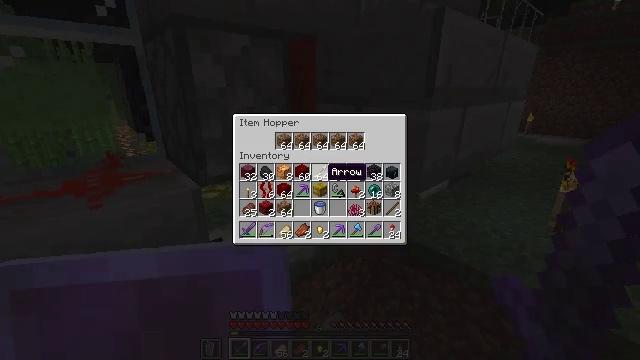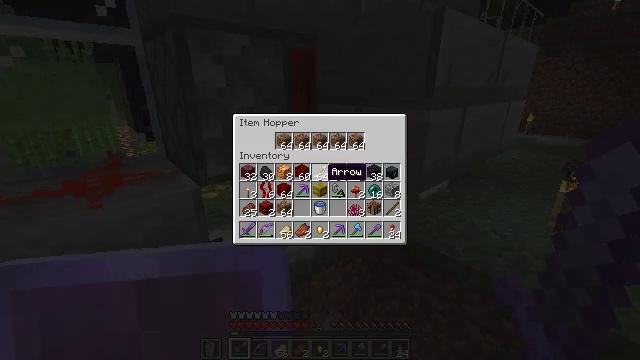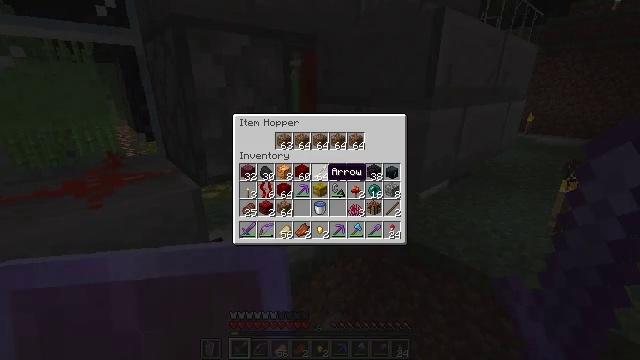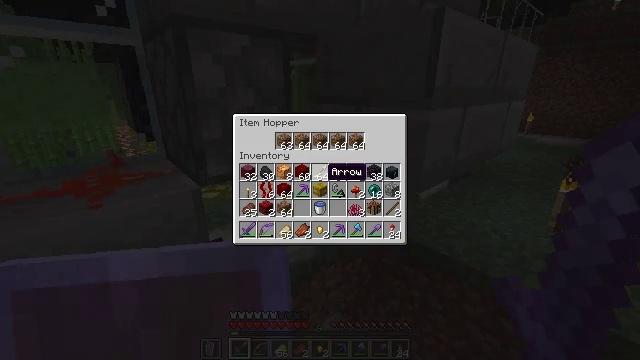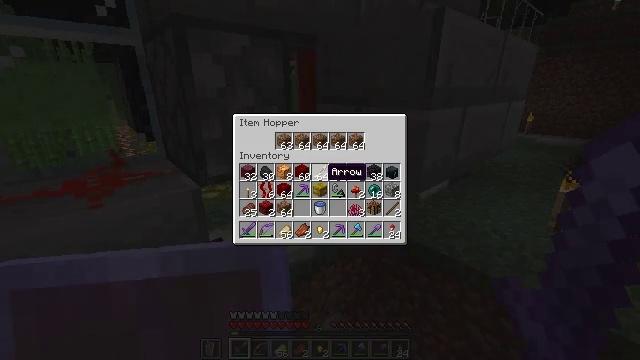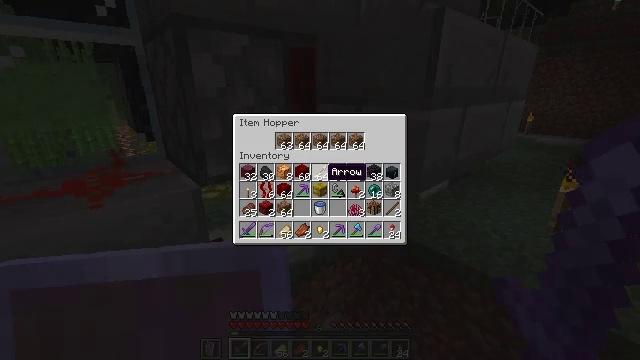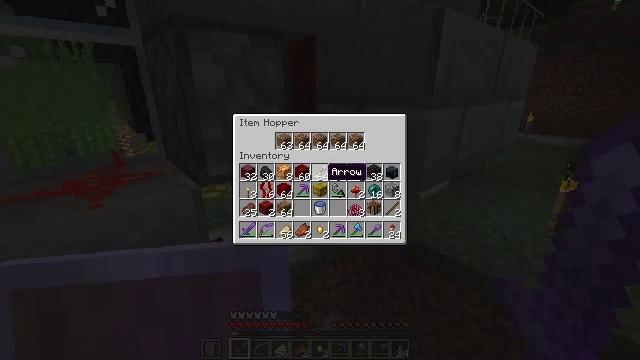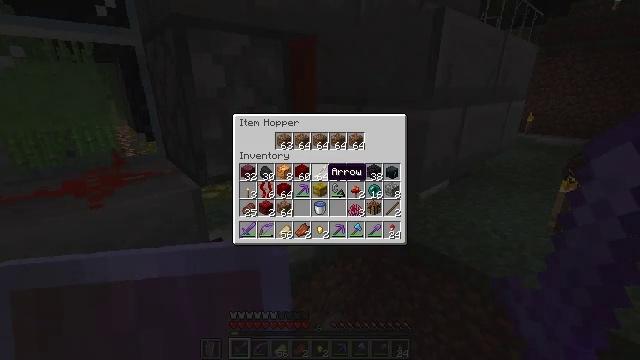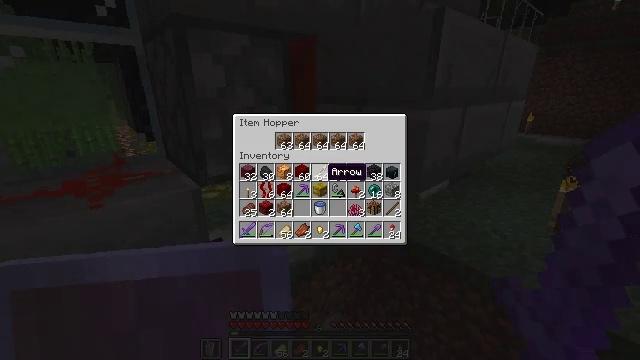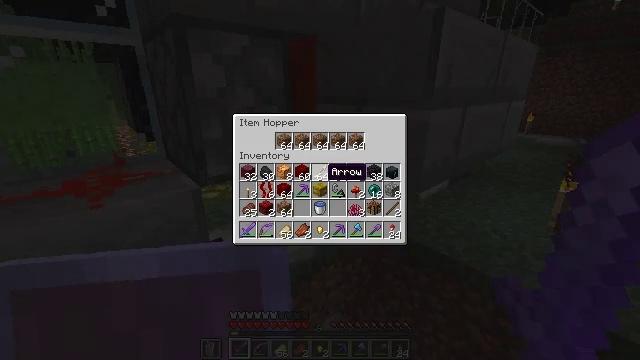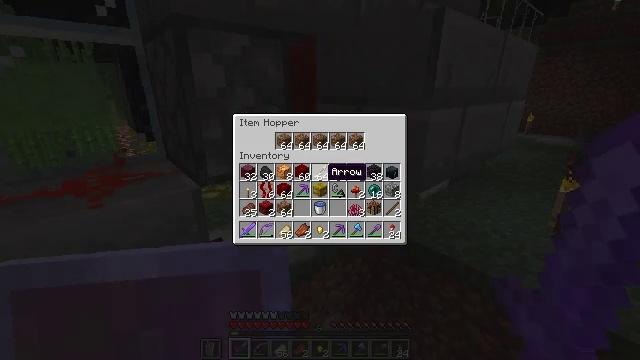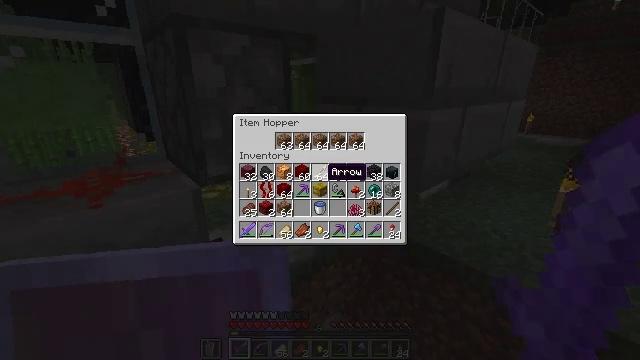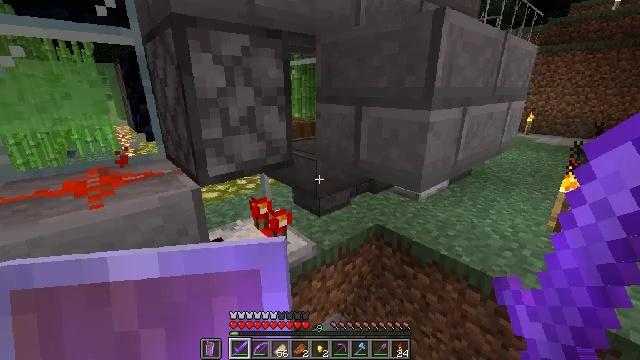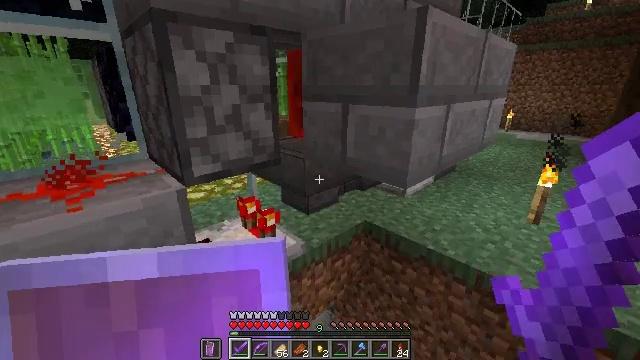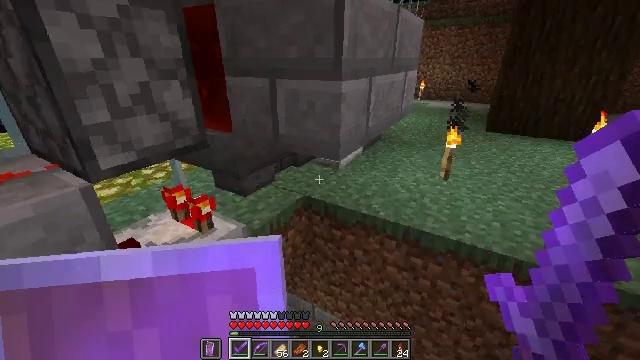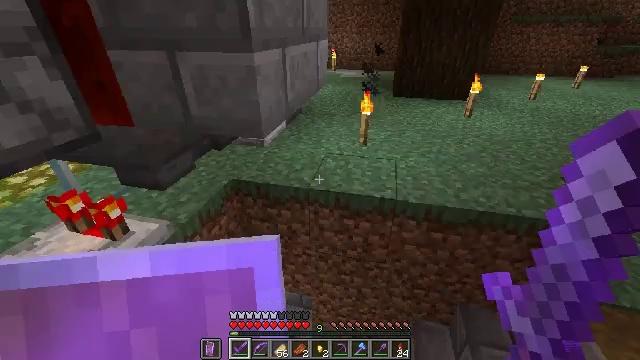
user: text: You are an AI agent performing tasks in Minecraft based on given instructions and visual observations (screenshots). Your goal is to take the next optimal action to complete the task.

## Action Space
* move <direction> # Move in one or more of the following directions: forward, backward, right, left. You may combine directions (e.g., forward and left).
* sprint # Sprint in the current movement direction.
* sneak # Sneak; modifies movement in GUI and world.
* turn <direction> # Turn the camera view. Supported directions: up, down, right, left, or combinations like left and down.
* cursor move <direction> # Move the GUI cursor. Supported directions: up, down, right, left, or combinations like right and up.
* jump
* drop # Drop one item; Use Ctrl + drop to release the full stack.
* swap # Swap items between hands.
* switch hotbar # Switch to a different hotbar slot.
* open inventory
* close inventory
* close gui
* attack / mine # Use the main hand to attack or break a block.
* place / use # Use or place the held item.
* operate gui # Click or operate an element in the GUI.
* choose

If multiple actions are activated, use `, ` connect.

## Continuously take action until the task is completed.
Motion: motion action
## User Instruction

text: Break the spruce trapdoor from a structure.
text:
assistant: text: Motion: no_op
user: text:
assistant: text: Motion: no_op
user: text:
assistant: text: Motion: no_op
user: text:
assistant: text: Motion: no_op
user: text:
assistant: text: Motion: no_op
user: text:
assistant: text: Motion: no_op
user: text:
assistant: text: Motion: no_op
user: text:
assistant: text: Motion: no_op
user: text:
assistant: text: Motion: no_op
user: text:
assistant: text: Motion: no_op
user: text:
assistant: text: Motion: no_op
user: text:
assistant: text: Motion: no_op
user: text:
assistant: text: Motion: turn right
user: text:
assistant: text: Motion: turn right and down
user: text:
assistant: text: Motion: turn right and down
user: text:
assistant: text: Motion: turn right and down
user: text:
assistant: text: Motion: turn right
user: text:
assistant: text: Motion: no_op
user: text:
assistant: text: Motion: no_op
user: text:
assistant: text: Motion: no_op
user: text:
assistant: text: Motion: no_op
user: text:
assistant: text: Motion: no_op
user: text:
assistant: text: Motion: move right, turn right and down
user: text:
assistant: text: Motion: move forward and move right, turn right
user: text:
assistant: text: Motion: move forward and move right
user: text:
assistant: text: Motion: move forward and move right
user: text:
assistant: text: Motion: move forward and move right
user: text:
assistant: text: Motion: move forward and move right
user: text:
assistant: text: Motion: move forward and move right
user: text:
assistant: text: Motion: move forward and move right, turn left